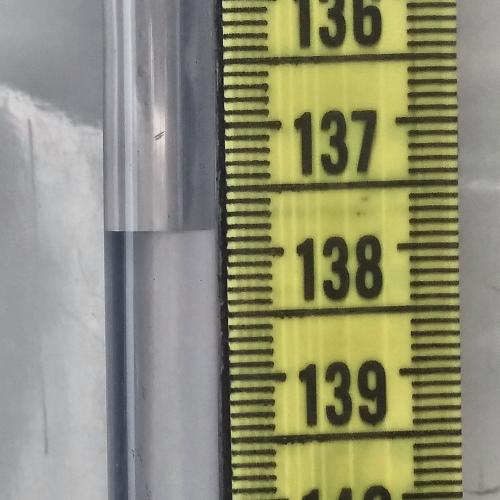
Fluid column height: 137.8 cm